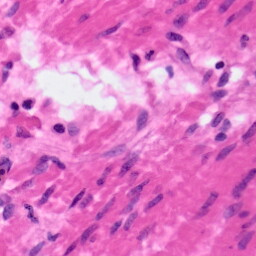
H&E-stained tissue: Pancreatic